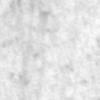
Label: no_change